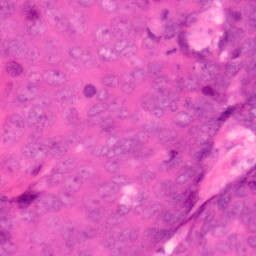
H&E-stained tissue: Colon